Field crop: maize
Growth stage: 1
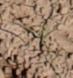
Species: lolium